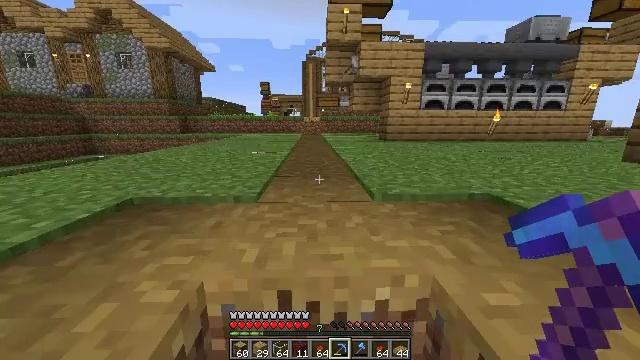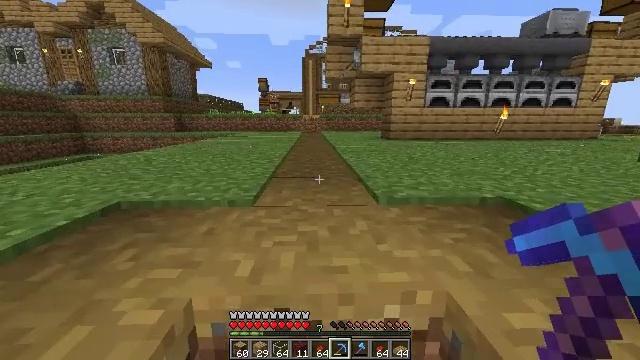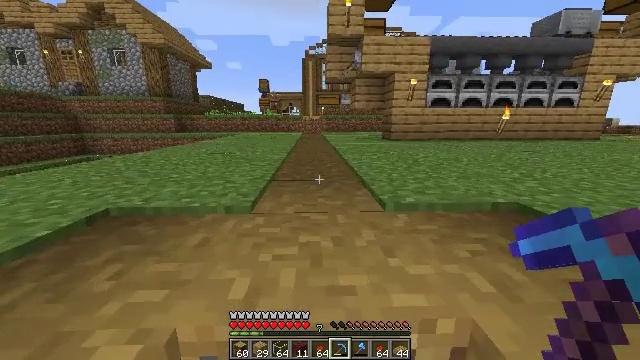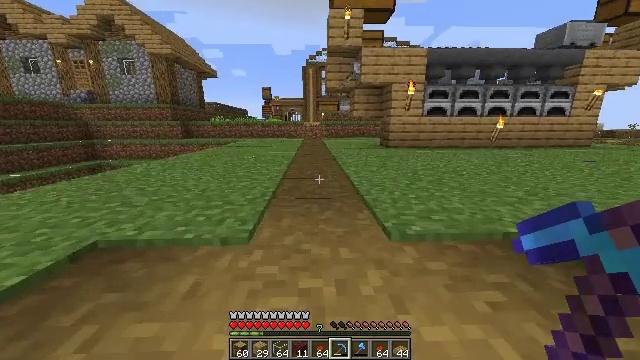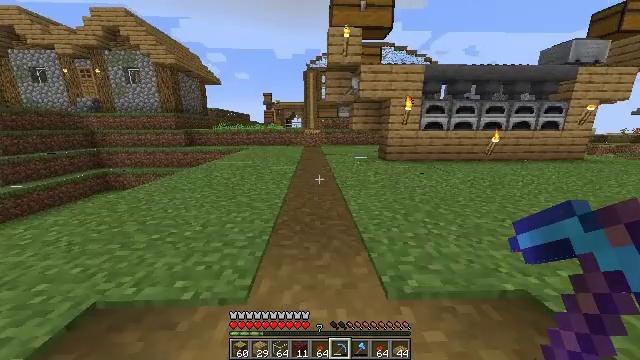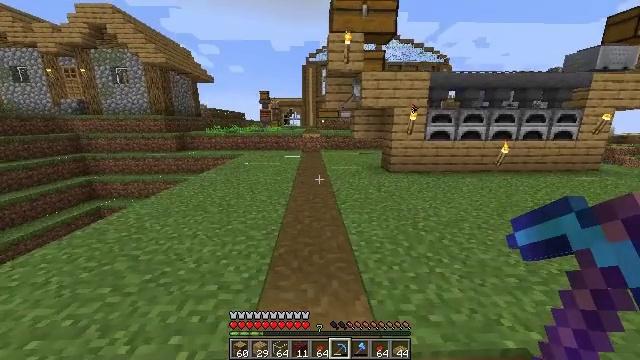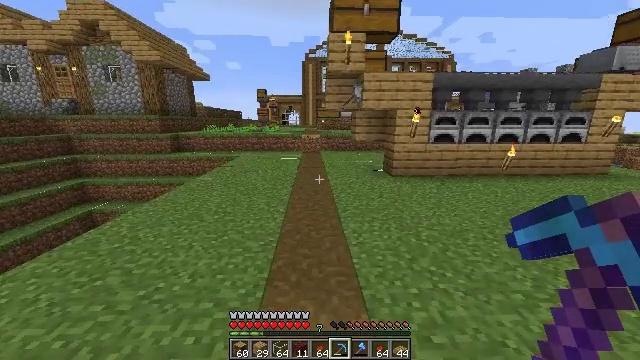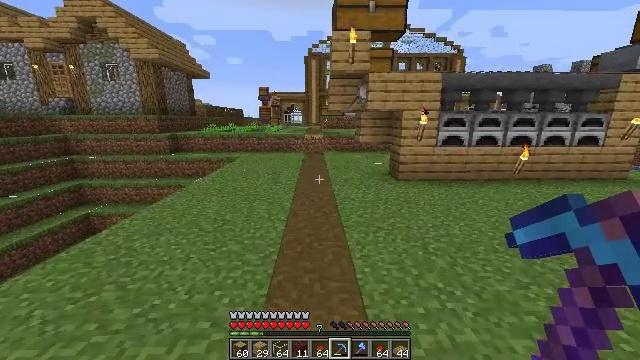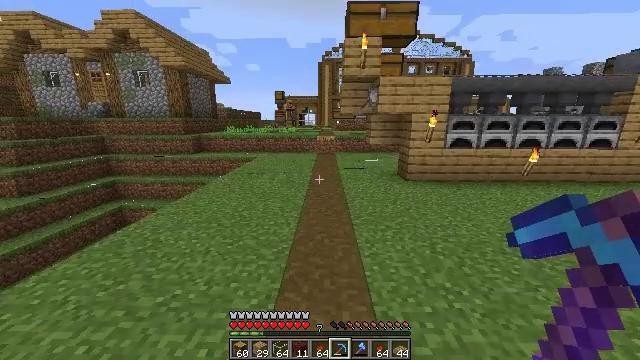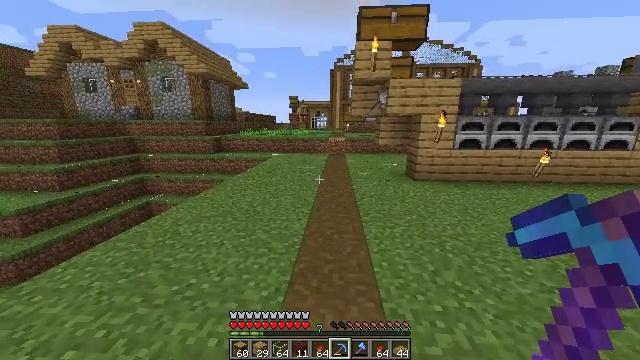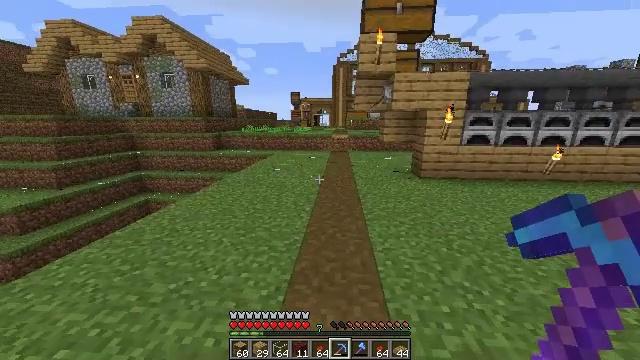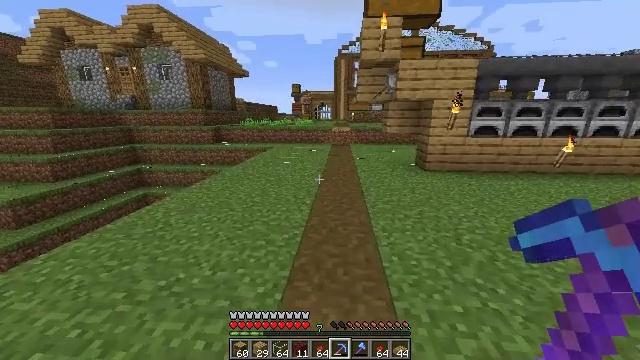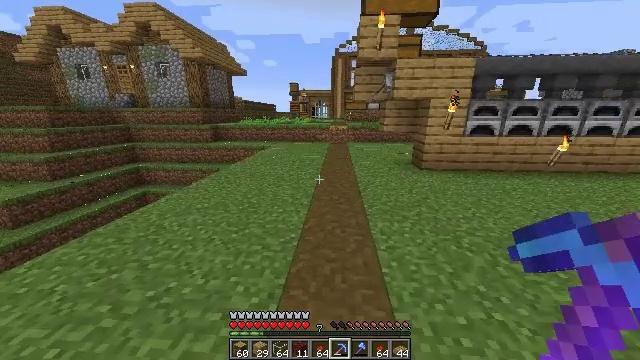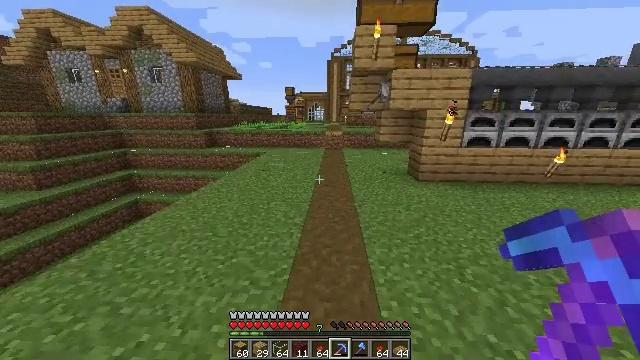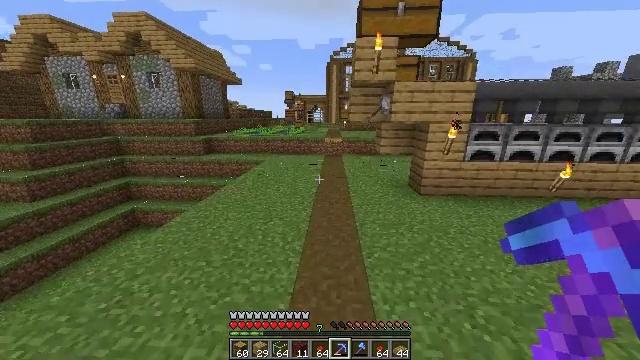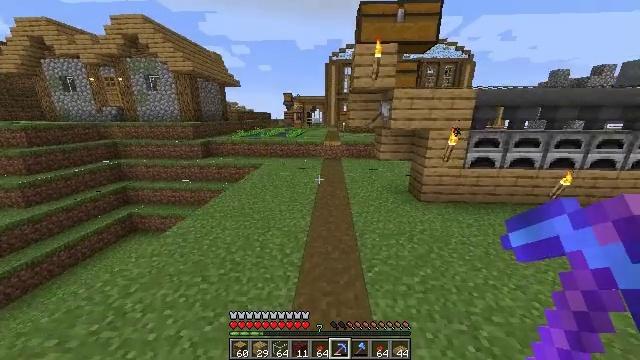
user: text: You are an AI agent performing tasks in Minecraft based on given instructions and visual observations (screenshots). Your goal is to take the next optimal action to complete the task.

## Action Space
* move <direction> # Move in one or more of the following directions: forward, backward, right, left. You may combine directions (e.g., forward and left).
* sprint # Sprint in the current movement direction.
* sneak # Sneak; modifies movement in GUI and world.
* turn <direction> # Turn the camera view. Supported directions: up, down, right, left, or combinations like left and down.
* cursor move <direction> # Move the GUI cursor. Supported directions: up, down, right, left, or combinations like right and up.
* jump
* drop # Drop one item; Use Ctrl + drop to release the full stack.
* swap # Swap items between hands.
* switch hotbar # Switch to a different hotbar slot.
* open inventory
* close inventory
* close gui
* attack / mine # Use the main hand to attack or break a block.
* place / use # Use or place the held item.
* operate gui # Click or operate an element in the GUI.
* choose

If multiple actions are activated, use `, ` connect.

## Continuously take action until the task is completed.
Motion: motion action
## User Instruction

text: Craft iron bars.
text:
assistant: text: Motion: move forward, jump
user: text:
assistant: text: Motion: move forward, sprint, jump
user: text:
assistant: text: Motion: move forward, sprint, jump
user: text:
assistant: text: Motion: move forward, sprint, jump
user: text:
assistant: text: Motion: move forward, sprint, jump
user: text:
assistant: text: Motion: move forward, jump
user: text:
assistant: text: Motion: move forward, jump
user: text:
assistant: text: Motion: move forward, turn left, jump
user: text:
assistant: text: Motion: move forward, sprint, turn left, jump
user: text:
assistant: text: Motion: move forward, sprint, jump
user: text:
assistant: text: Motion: move forward, sprint, turn down, jump
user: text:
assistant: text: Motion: move forward, sprint, jump
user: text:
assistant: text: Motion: move forward, turn right, jump
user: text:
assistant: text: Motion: move forward, jump
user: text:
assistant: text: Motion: move forward, jump
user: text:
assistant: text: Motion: move forward, jump
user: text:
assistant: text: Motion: move forward, jump
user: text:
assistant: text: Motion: move forward, sprint, jump
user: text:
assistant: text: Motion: move forward, sprint, jump
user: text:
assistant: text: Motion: move forward, sprint, jump
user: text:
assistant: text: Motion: move forward, sprint, turn up, jump
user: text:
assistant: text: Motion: move forward, jump
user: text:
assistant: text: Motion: move forward, jump
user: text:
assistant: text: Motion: move forward, jump
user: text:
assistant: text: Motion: move forward, sprint, jump
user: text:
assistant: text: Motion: move forward, sprint, jump
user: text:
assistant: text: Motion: move forward, sprint, jump
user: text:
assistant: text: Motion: move forward, sprint, jump
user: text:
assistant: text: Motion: move forward, jump
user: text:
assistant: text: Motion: move forward, jump